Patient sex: F
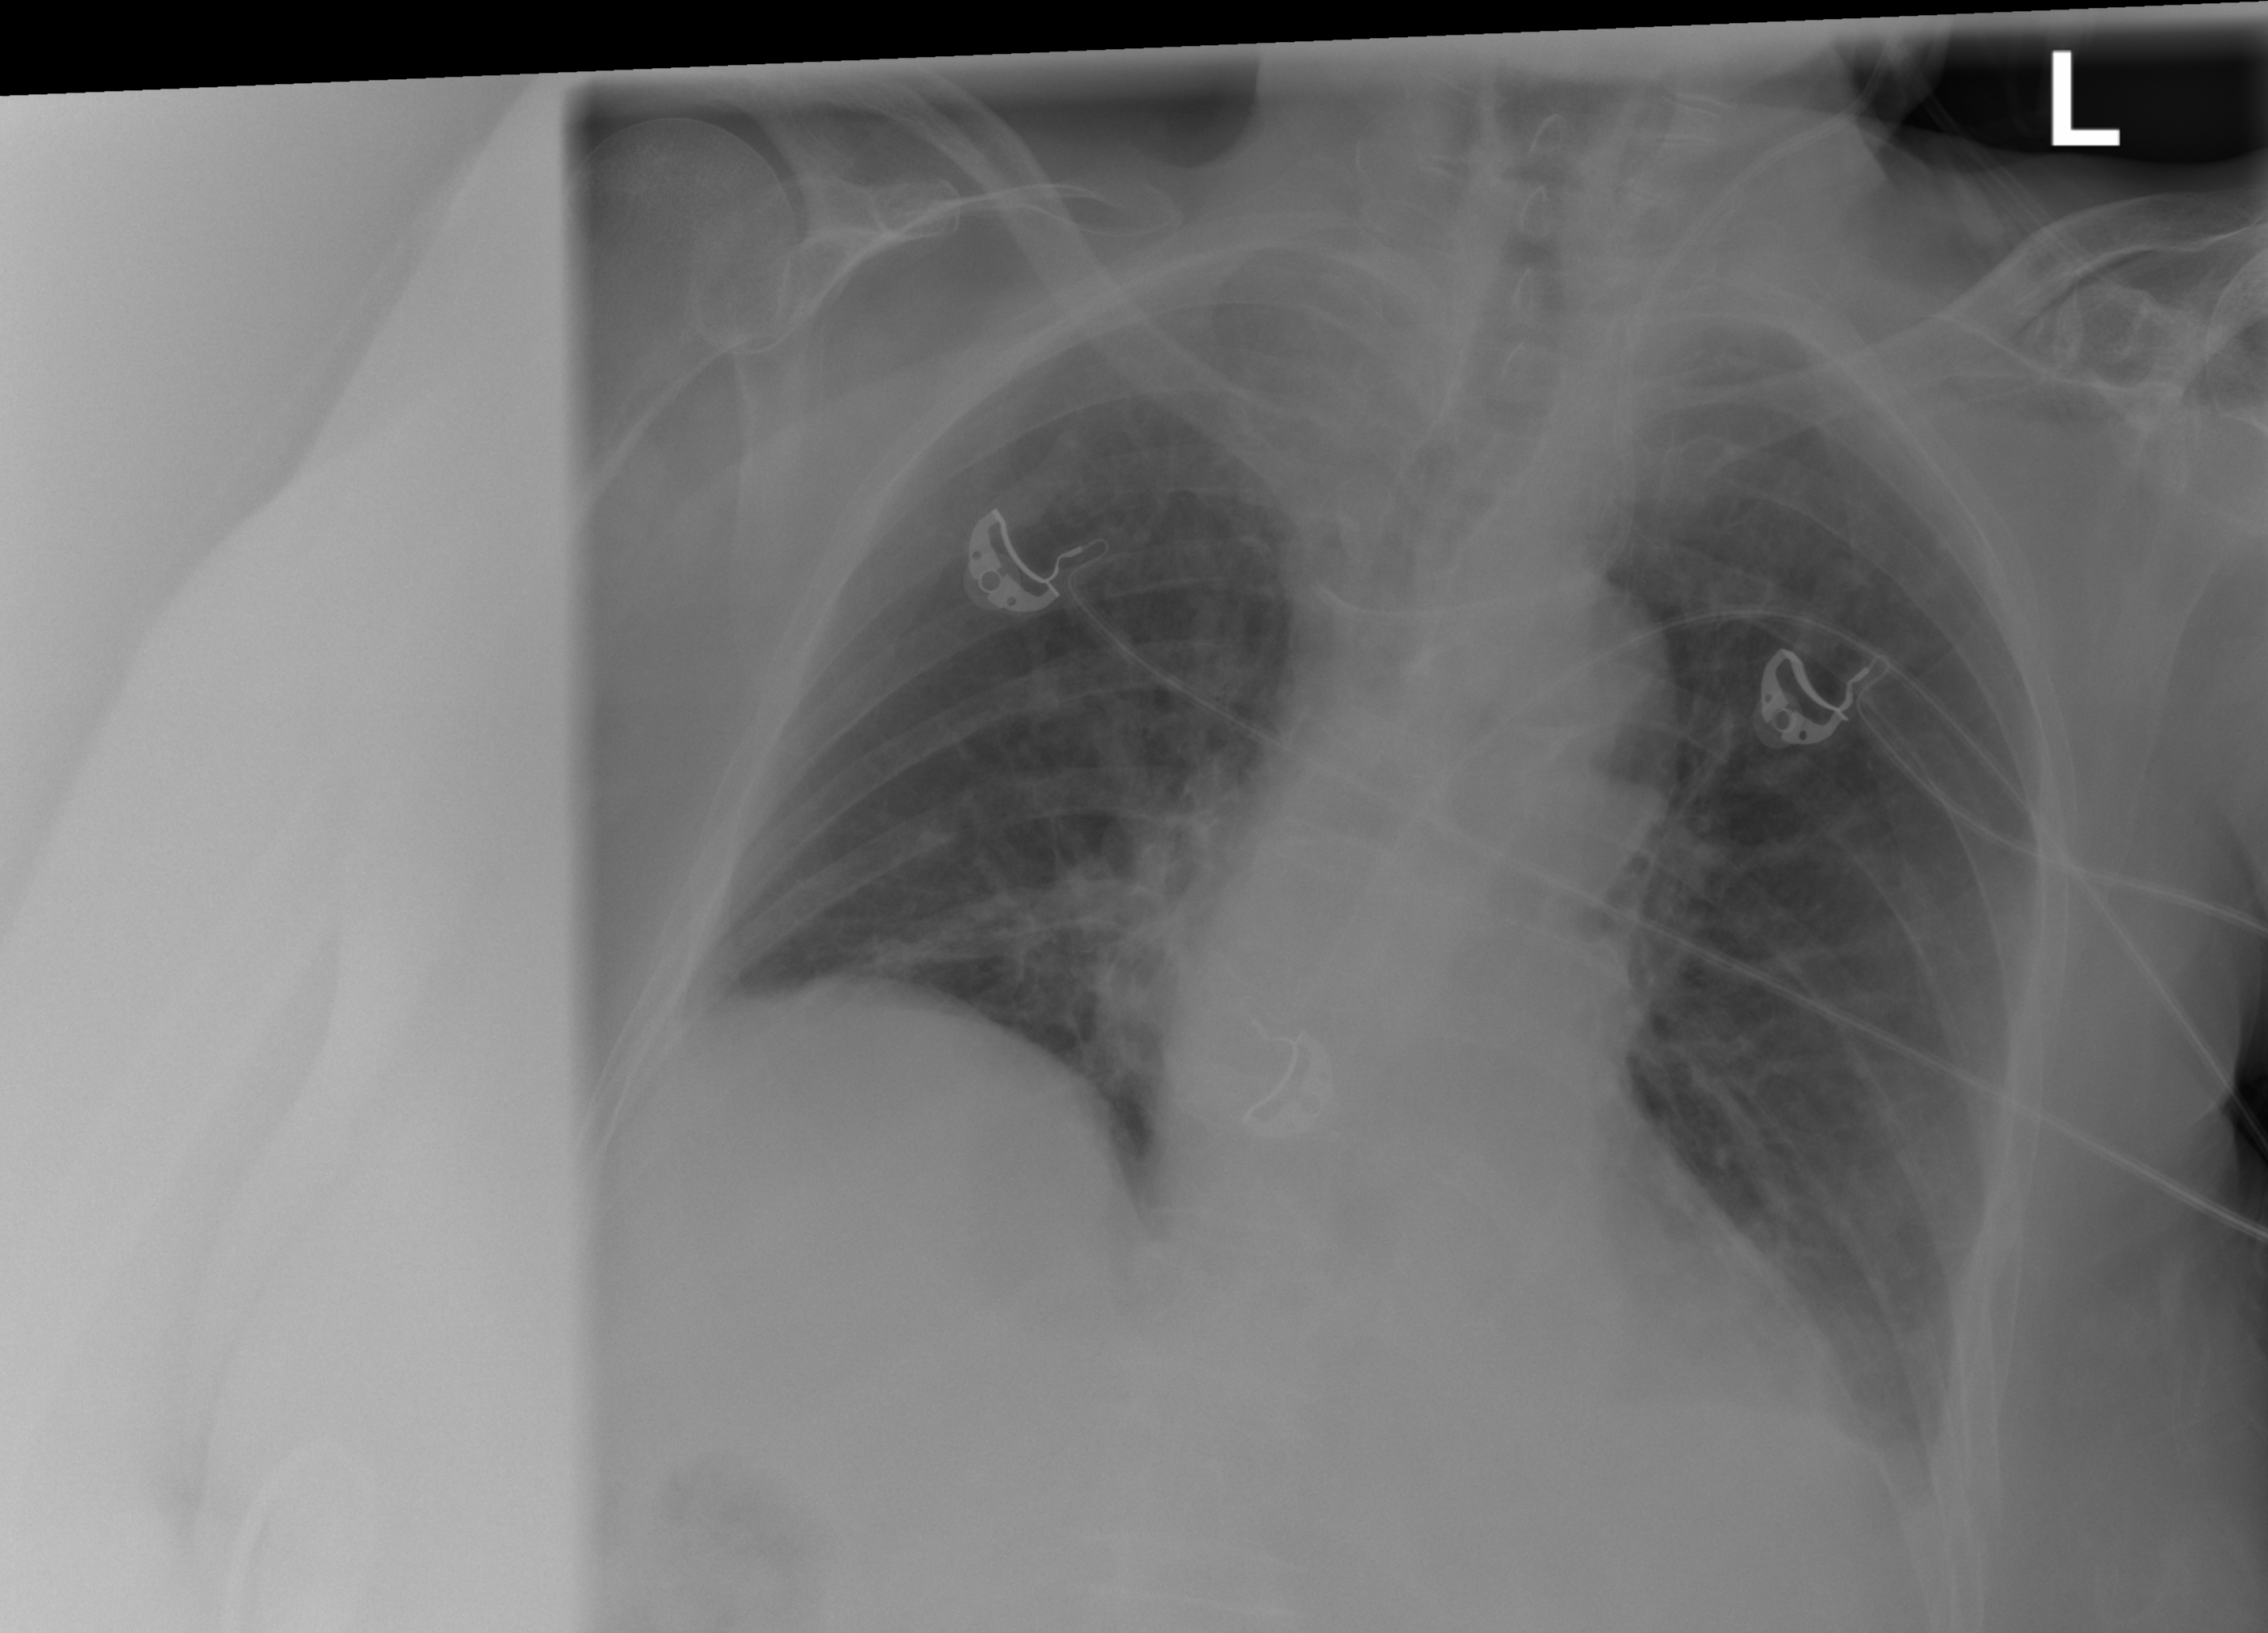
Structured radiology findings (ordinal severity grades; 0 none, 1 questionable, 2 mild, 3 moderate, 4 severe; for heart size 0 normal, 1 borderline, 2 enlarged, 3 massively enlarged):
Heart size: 0
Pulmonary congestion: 0
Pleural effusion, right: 0
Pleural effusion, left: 2
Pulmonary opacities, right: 0
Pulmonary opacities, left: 0
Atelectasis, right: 2
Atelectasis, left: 0